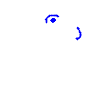
Particle: electron